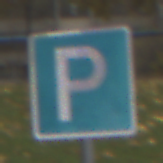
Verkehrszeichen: Parken
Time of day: MorningAfternoon
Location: Outdoor (Nature)
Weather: Overcast
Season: Autumn
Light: Natural